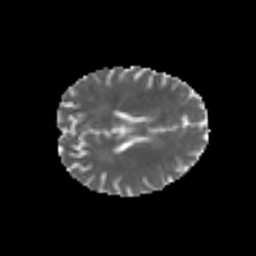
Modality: MD
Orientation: axial
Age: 25
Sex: male
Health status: healthy